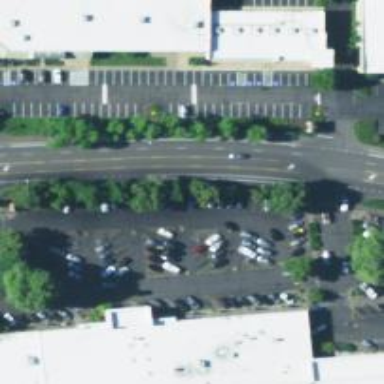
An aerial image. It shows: Parking space is available.